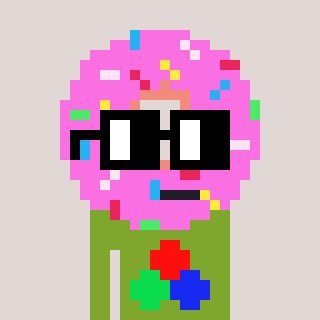
a pixel art character with square black glasses, a doughnut-shaped head and a slimegreen-colored body on a warm background